Question: = design-time objects.

'''
Q_PROPERTY(QList<CustomWidgetObjectNames *> points READ getpoints )
QList<CustomWidgetObjectNames *> getpoints() const {
return sampleobjectlist;
}
private :
QList<sampleobjectlist *>
'''
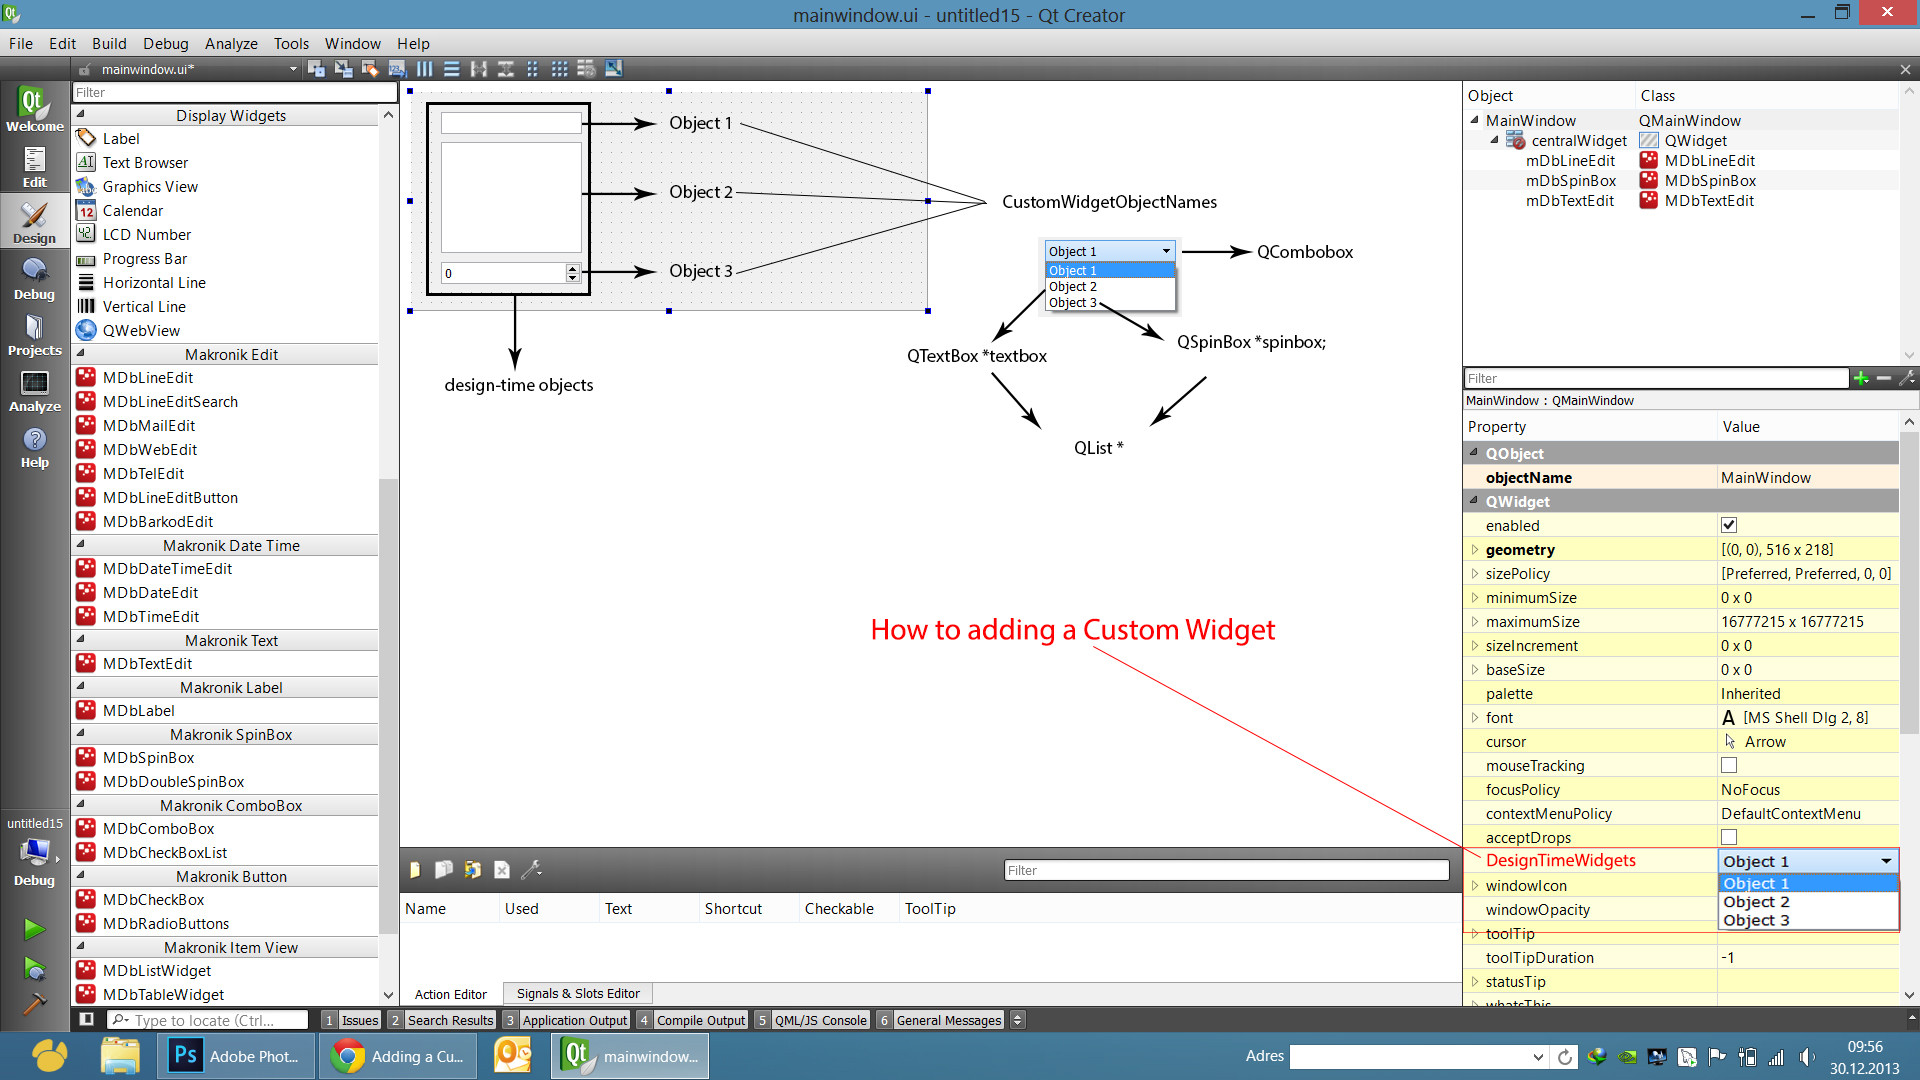
Answer: It feels like a bit home-worky, but you would need something like the code below. I have never tested it myself, and I have not even tried to compile it. However, this should be a good starting point to begin with.
### dynamicpropertyplugin.h
'''
#ifndef DYNAMICPROPERTYPLUGIN_H
#define DYNAMICPROPERTYPLUGIN_H
#include <QDesignerCustomWidgetInterface>
class QIcon;
class QWidget;
class DynamicPropertyPlugin : public QObject, public QDesignerCustomWidgetInterface
{
Q_OBJECT
Q_INTERFACES(QDesignerCustomWidgetInterface)
public:
DynamicPropertyPlugin(QObject *parent = 0);
QString name() const;
QString group() const;
QString toolTip() const;
QString whatsThis() const;
QString includeFile() const;
QIcon icon() const;
bool isContainer() const;
QWidget *createWidget(QWidget *parent);
bool isInitialized() const;
void initialize(QDesignerFormEditorInterface *formEditor);
QString domXml() const;
private:
bool initialized;
};
#endif
'''
### dynamicpropertyextension.h
'''
class DynamicPropertyExtension : public QObject, public QDesignerDynamicPropertySheetExtension
{
Q_OBJECT
Q_INTERFACES(QDesignerDynamicPropertySheetExtension)
public:
DynamicPropertyExtension(QObject *parent = 0);
int addDynamicProperty(const QString & propertyName, const QVariant & value);
bool canAddDynamicProperty(const QString & propertyName) const;
bool dynamicPropertiesAllowed() const;
bool isDynamicProperty(int index) const;
bool removeDynamicProperty(int index);
};
'''
### dynamicpropertyplugin.cpp
'''
#include <QtDesigner>
#include <QtGui>
#include <QtPlugin>
#include "dynamicproperty.h"
#include "dynamicpropertyplugin.h"
#include "dynamicpropertyextension.h"
DynamicPropertyPlugin::DynamicPropertyPlugin(QObject *parent)
: QObject(parent)
{
initialized = false;
}
QString DynamicPropertyPlugin::name() const
{
return "DynamicProperty";
}
QString DynamicPropertyPlugin::group() const
{
return "Display Widgets [Examples]";
}
QString DynamicPropertyPlugin::toolTip() const
{
return "";
}
QString DynamicPropertyPlugin::whatsThis() const
{
return "";
}
QString DynamicPropertyPlugin::includeFile() const
{
return "dynamicproperty.h";
}
QIcon DynamicPropertyPlugin::icon() const
{
return QIcon();
}
bool DynamicPropertyPlugin::isContainer() const
{
return false;
}
QWidget *DynamicPropertyPlugin::createWidget(QWidget *parent)
{
DynamicProperty *dynamicProperty = new DynamicProperty(parent);
dynamicProperty->setState("-X-XO----");
return dynamicProperty;
}
bool DynamicPropertyPlugin::isInitialized() const
{
return initialized;
}
void DynamicPropertyPlugin::initialize(QDesignerFormEditorInterface *formEditor)
{
if (initialized)
return;
QExtensionManager *manager = designerFormEditorInterface->extensionManager();
Q_ASSERT(manager != 0);
manager->registerExtensions(new DynamicPropertyExtensionFactory(manager),
Q_TYPEID(QDesignerDynamicPropertySheetExtension));
initialized = true;
}
QString DynamicPropertyPlugin::domXml() const
{
return QLatin1String(" <ui language="c++"> <widget class="DynamicProperty" name="dynamicProperty"/> <customwidgets> <customwidget> <class>DynamicProperty</class> <propertyspecifications> <stringpropertyspecification name="state" notr="true" type="singleline"/> </propertyspecifications> </customwidget> </customwidgets> </ui>");
}
Q_EXPORT_PLUGIN2(dynamicpropertyextension, DynamicPropertyPlugin
'''
### dynamicpropertyextension.h
'''
#ifndef DYNAMICPROPERTYEXTENSION_H
#define DYNAMICPROPERTYEXTENSION_H
#include <QDesignerDynamicPropertySheetExtension>
#include <QExtensionFactory>
class QAction;
class QExtensionManager;
class DynamicProperty;
class DynamicPropertyExtension : public QObject, public QDesignerDynamicPropertySheetExtension
{
Q_OBJECT
Q_INTERFACES(QDesignerDynamicPropertySheetExtension)
public:
DynamicPropertyExtension(DynamicPropertyExtenion *tic, QObject *parent);
QAction *preferredEditAction() const;
QList<QAction *> taskActions() const;
private slots:
void editState();
private:
QAction *editStateAction;
DynamicProperty *dynamicProperty;
};
class DynamicPropertyExtensionFactory : public QExtensionFactory
{
Q_OBJECT
public:
DynamicPropertyExtensionFactory(QExtensionManager *parent = 0);
protected:
QObject *createExtension(QObject *object, const QString &iid, QObject *parent) const;
};
#endif
'''
### dynamicpropertyextension.cpp
'''
#include <QtDesigner>
#include <QtGui>
#include "dynamicproperty.h"
#include "dynamicpropertydialog.h"
#include "dynamicpropertyextension.h"
DynamicPropertyExtension::DynamicPropertyExtension(DynamicProperty *dp, QObject *parent)
: QObject(parent)
{
dynamicProperty = dp;
editStateAction = new QAction(tr("Edit State..."), this);
connect(editStateAction, SIGNAL(triggered()), this, SLOT(editState()));
}
void DynamicPropertyExtension::editState()
{
DynamicPropertyDialog dialog(ticTacToe);
dialog.exec();
}
QAction *DynamicPropertyExtension::preferredEditAction() const
{
return editStateAction;
}
QList<QAction *> DynamicPropertyExtension::taskActions() const
{
QList<QAction *> list;
list.append(editStateAction);
return list;
}
DynamicPropertyExtensionFactory::DynamicPropertyExtensionFactory(QExtensionManager *parent)
: QExtensionFactory(parent)
{
}
QObject *DynamicPropertyExtensionFactory::createExtension(QObject *object,
const QString &iid,
QObject *parent) const
{
if (iid != Q_TYPEID(QDesignerDynamicPropertySheetExtension))
return 0;
if (DynamicProperty *dp = qobject_cast<DynamicProperty*>(object))
return new DynamicPropertyExtension(dp, parent);
return 0;
}
'''
Since it is a designer plugin, you will need to assign the following configuration to qmake in the projet file:
'''
CONFIG += designer plugin
'''